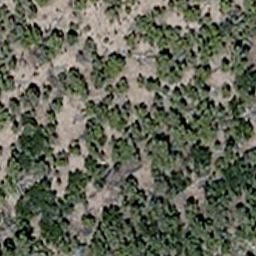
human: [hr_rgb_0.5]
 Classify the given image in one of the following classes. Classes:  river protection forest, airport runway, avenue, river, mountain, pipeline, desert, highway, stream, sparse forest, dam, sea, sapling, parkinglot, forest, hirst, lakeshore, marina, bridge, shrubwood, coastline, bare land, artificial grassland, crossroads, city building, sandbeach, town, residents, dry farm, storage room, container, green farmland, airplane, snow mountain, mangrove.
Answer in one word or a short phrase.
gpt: sparse forest